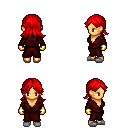
a pixel art fantasy rpg character, female body template, human, tanned skin, red robe, magenta pants, red loose hair, gold gloves, white slippers, four views (front, back, left, right), 2x2 character sprite sheet, small pixel art, hard edges, no anti-aliasing